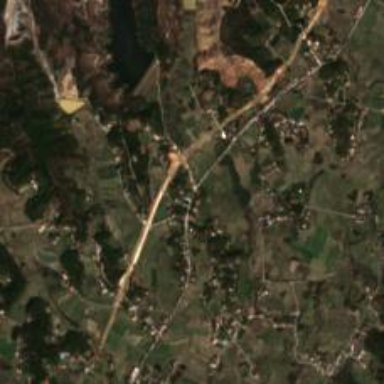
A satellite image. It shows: Trunk highway.